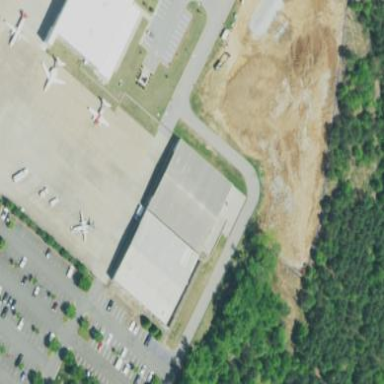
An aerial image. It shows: Building designed as airport hangar.